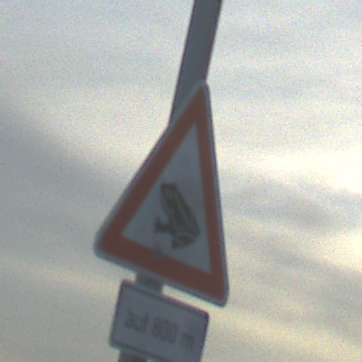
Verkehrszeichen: AmphibienwanderungRechts
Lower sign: LaengeEinerStrecke5
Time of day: SunriseSunset
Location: Outdoor (Beach)
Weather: PartlyCloudy
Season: NotSpecified
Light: Natural